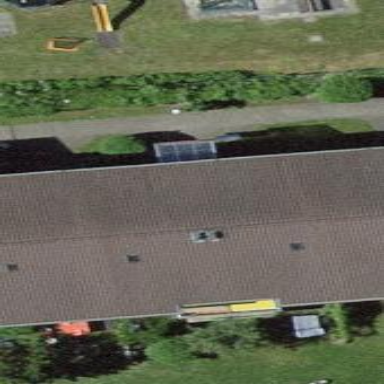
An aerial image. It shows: Residential building with gabled roof.